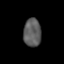
Tissue: lung
Cell type: Epithelial cells
Senescence score: 0.2035
Nuclear area (px): 487
Mean DAPI intensity: 92.394